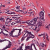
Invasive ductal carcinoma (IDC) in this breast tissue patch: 1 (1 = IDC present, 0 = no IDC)